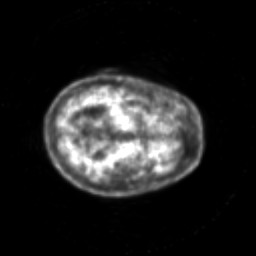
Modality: PET
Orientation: axial
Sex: male
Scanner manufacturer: siemens